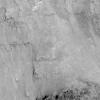
Atmospheric dust classification: not_dusty